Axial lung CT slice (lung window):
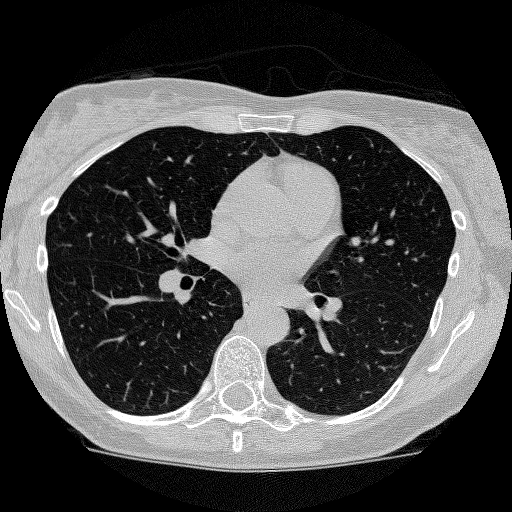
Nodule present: no